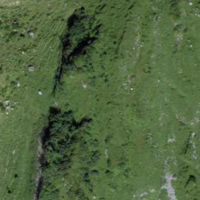
EUNIS habitat code: 23
Species observed at this site:
Leucojum vernum